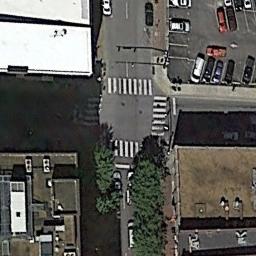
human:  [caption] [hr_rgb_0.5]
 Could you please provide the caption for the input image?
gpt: There was traffic at the intersection .

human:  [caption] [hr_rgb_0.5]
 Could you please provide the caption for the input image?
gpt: There are several moving vehicles on the road at the intersection, There are many buildings and some trees around the intersection, And many cars are parked in the open space beside the intersection .

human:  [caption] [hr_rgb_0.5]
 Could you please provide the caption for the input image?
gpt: An intersection with sparse traffic is between some buildings and a parking lot .

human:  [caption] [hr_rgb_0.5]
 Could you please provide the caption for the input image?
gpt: There are many buildings of different shapes and sizes beside the intersection .

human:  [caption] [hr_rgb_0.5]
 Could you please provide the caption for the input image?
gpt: There are some trees and a parking lot beside the intersection .